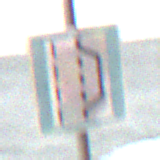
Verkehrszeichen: NothalteUndPannenbucht
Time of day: Midday
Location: Outdoor (Nature)
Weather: PartlyCloudy
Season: NotSpecified
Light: Natural